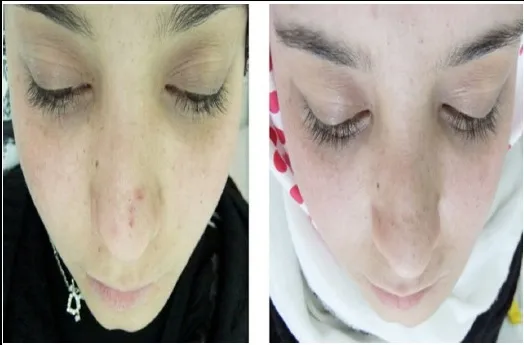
Extraoral photograph showing diffuse swelling and facial asymmetry over the left side of mandible.
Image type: medical_photograph (oral_photograph)